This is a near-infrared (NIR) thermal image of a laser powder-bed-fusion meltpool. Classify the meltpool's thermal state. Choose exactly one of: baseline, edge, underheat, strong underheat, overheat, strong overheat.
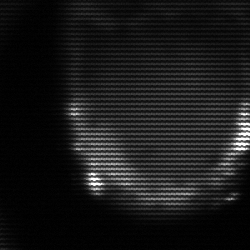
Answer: edge